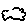
Label: cloud